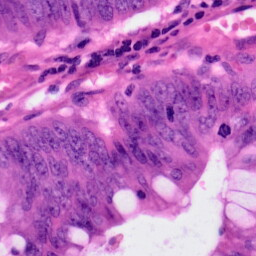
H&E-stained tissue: Colon